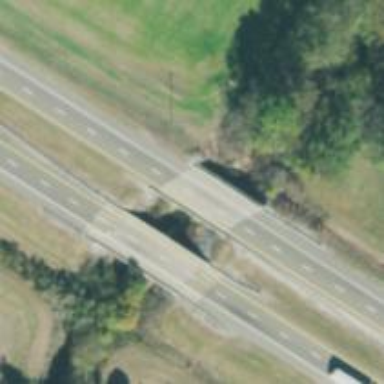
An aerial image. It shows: Bridge on trunk highway which is also expressway with dual carriageway.